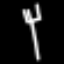
Label: fork